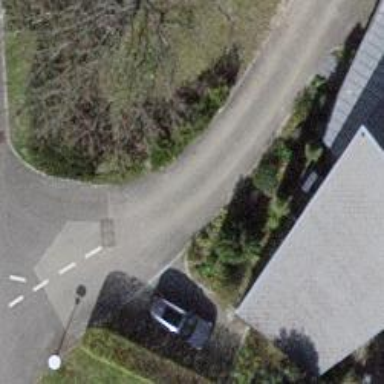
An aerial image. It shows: Alley classified as service road.